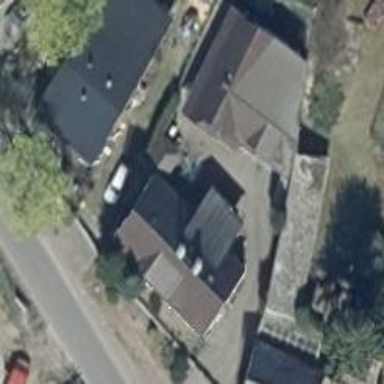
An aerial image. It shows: Gabled house with grey roof. The roof lines run along the house.